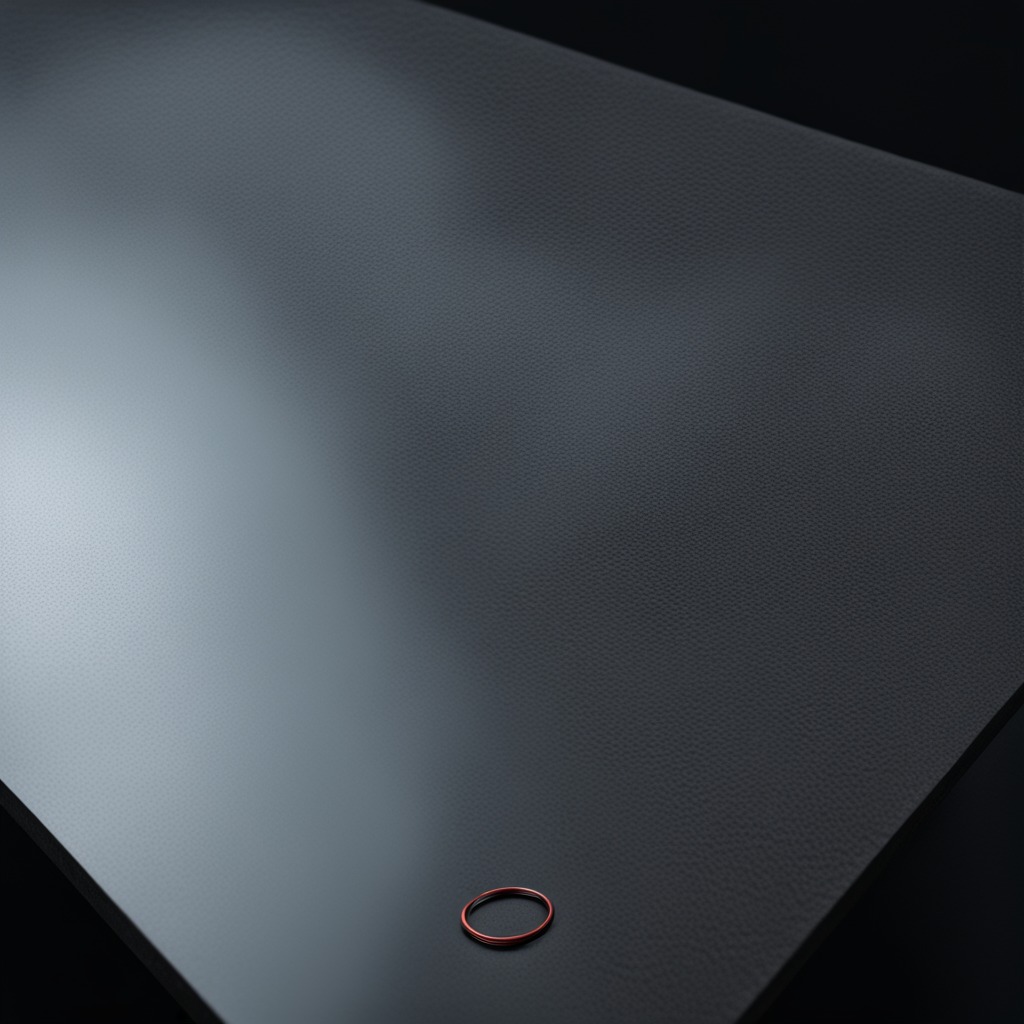
A rubber O-ring lies on the clean granite table inside a workshop at night.